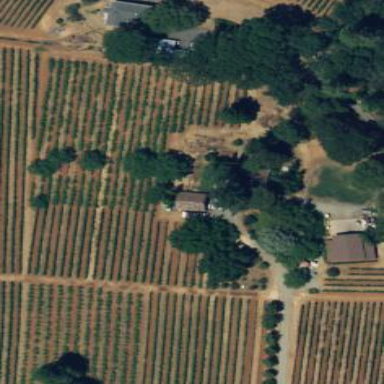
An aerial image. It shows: Vineyard with wine grapes as the crop.